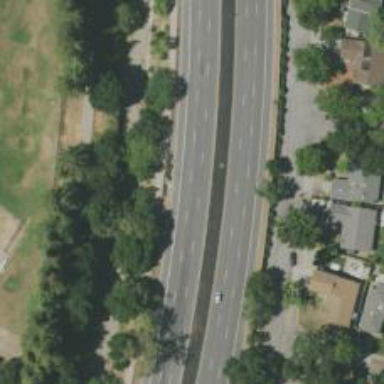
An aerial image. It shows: Trunk highway with expressway features.